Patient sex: M
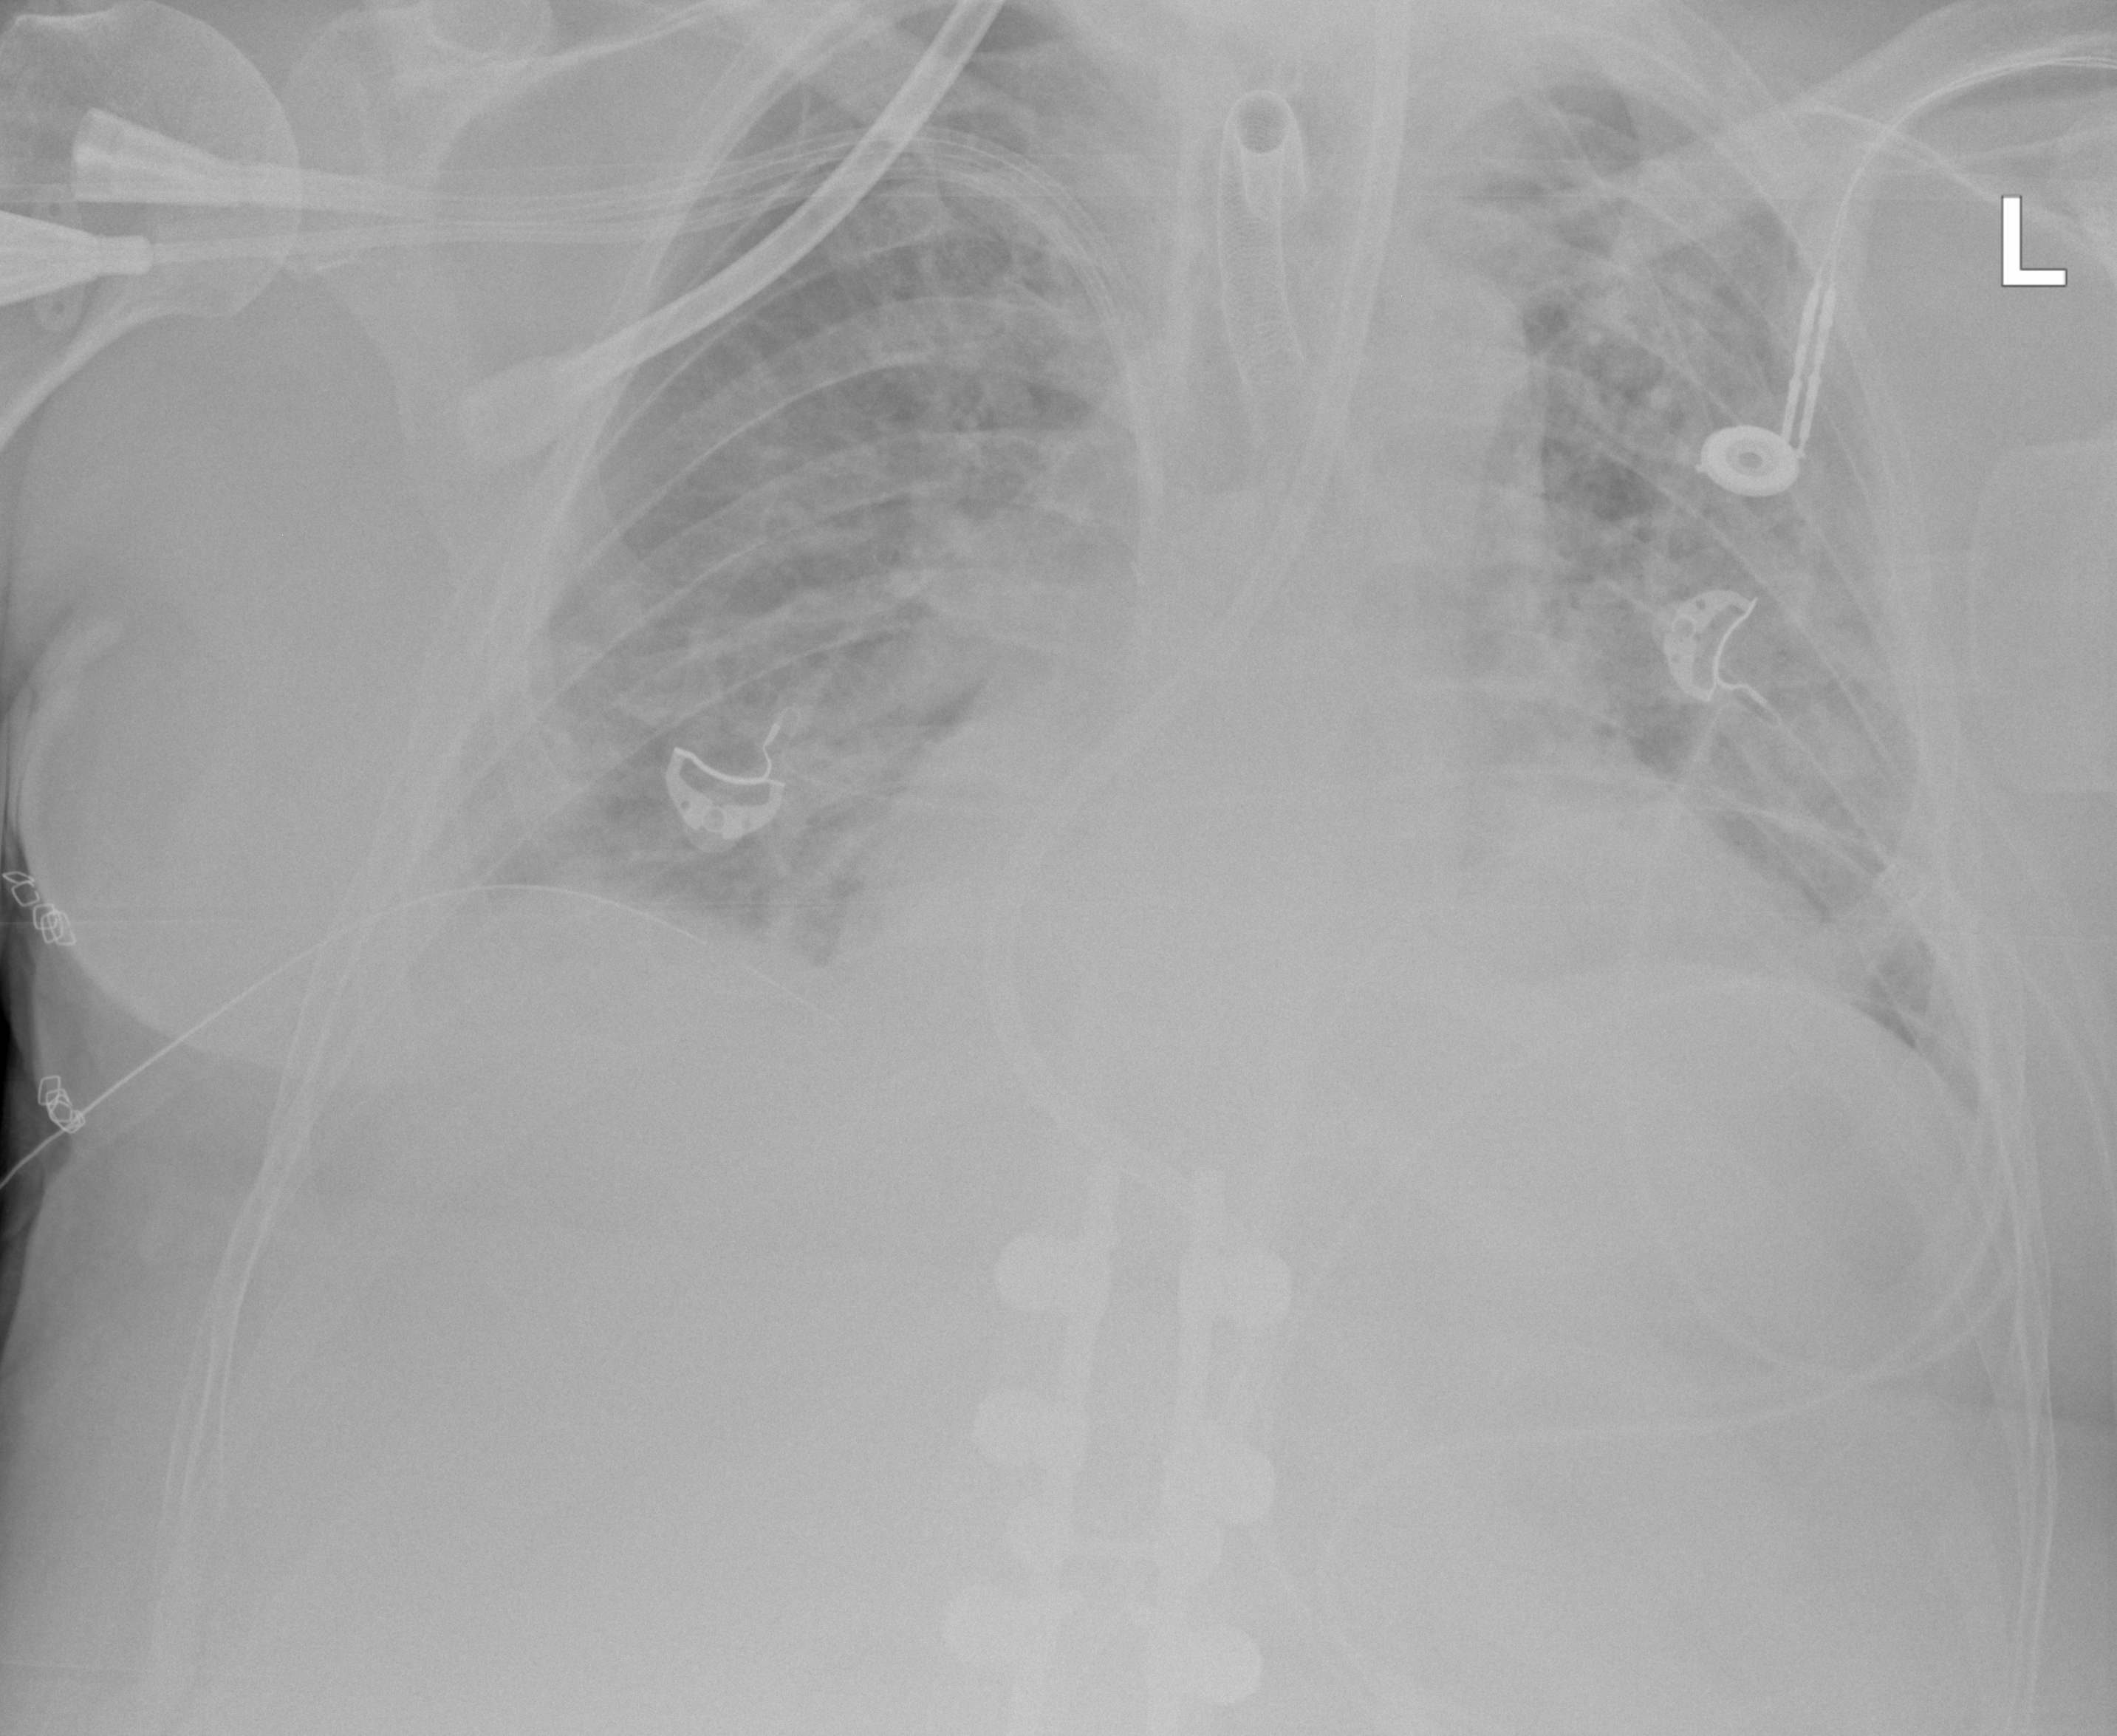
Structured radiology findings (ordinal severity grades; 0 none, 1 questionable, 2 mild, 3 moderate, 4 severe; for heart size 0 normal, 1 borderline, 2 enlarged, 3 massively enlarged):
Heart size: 2
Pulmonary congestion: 2
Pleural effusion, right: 2
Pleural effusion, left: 1
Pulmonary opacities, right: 2
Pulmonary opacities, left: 3
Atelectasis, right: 2
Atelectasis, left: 2